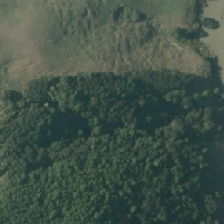
Land cover: indigenous_forest